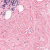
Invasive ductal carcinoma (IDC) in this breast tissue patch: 0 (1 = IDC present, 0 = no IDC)